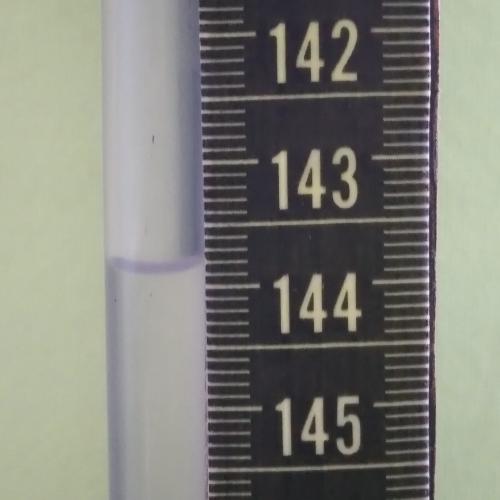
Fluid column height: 143.8 cm